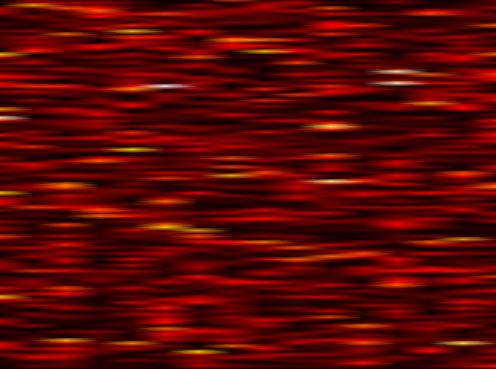
Label: FBMC